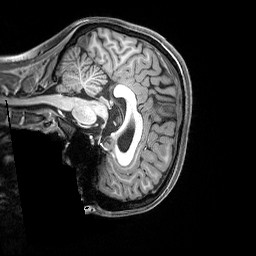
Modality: T1w
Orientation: sagittal
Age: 23
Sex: female
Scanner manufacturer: siemens
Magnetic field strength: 3 T
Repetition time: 2.3 s
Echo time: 0.00291 s